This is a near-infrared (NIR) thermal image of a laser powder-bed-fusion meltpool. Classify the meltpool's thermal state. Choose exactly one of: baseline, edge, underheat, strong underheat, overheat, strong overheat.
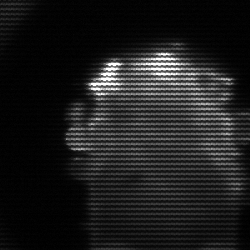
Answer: baseline